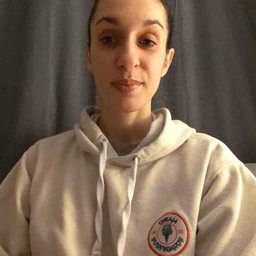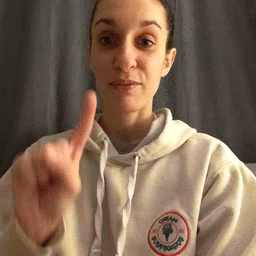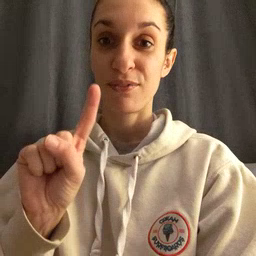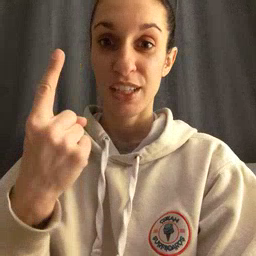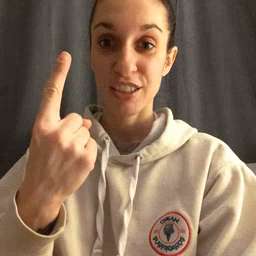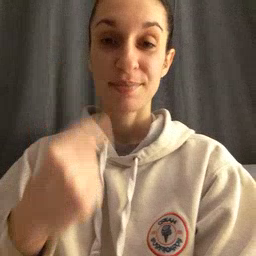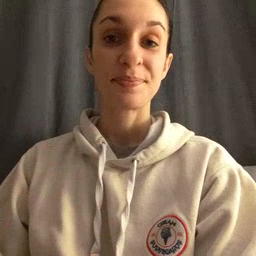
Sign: first